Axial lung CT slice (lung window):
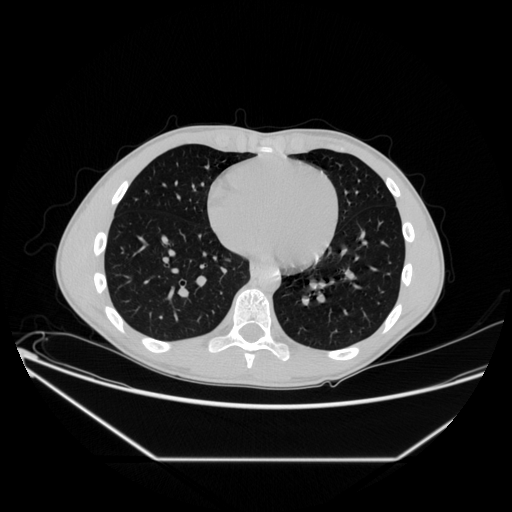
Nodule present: no